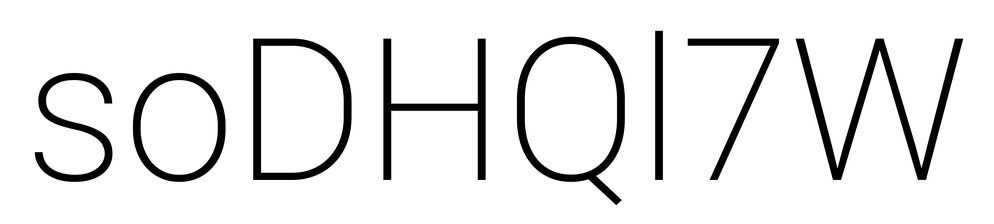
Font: Roboto_ExtraLight